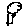
Label: tree